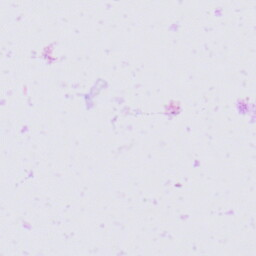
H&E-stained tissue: Prostate